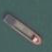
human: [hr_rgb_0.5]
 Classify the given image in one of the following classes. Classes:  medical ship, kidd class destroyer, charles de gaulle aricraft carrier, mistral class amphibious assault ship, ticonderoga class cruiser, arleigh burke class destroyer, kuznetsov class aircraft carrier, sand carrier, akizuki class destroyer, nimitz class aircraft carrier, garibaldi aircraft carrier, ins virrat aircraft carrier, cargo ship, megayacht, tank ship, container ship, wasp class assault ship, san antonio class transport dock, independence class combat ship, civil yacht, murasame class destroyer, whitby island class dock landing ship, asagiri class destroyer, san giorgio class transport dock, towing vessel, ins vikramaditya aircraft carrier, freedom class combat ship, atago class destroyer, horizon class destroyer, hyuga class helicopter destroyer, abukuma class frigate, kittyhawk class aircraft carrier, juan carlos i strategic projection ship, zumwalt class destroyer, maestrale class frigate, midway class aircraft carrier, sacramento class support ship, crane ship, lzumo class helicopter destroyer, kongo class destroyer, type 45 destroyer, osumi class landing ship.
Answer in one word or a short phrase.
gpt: Sand carrier